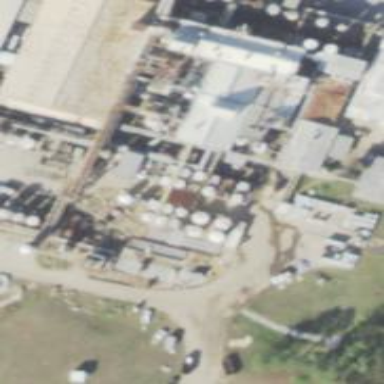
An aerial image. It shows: Silo.